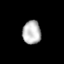
Tissue: lung
Cell type: Endothelial cells
Senescence score: 0.2179
Nuclear area (px): 419
Mean DAPI intensity: 187.346